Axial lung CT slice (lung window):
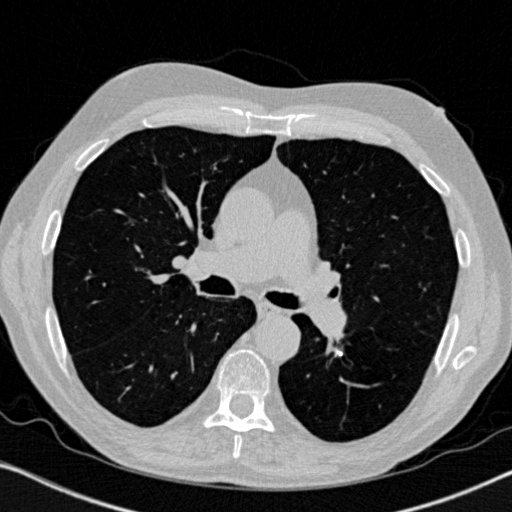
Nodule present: yes
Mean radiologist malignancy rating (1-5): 1